Question: The rectangle is the entire screen. The dotted line represents the center of the height and width. Each red line is an imageview and the green dot is the center of the imageview. Each imageview is equidistant from the neighbouring imageview and the screen(heightwise)
I am designing main menu for my small game app that should work in all screens as shown in the figure. I browsed through many tutorials and came up with the following code but i am not getting the expected result. In one emulator, The last imageview is not visible and the imagviews are not centered. In my samsung galaxy ace, only the first imageview is visible. Is anything wrong with the code.?
'''
package com.example.layout_test2;
import android.os.Build;
import android.os.Bundle;
import android.annotation.SuppressLint;
import android.app.Activity;
import android.graphics.Bitmap;
import android.graphics.BitmapFactory;
import android.graphics.Point;
import android.util.DisplayMetrics;
import android.util.Log;
import android.view.ViewGroup.LayoutParams;
import android.widget.ImageView;
import android.widget.LinearLayout;
public class MainActivity extends Activity {
int screenWidth,width_centre;
int screenHeight,first_icon_position,second_icon_position,third_icon_position,fourth_icon_position;
@SuppressLint("NewApi")
@Override
protected void onCreate(Bundle savedInstanceState) {
super.onCreate(savedInstanceState);
LinearLayout background= new LinearLayout(this);
background.setOrientation(LinearLayout.VERTICAL);
background.setLayoutParams(new LayoutParams(
LayoutParams.MATCH_PARENT,
LayoutParams.MATCH_PARENT));
ImageView icon_1 = new ImageView(this);
ImageView icon_2 = new ImageView(this);
ImageView icon_3 = new ImageView(this);
ImageView icon_4 = new ImageView(this);
icon_1.setScaleType(ImageView.ScaleType.MATRIX);
icon_1.setImageResource(R.drawable.start);
//icon_1.setOnClickListener(this);
BitmapFactory.Options o = new BitmapFactory.Options();
o.inTargetDensity = DisplayMetrics.DENSITY_DEFAULT;
Bitmap bmp = BitmapFactory.decodeResource(getResources(), R.drawable.start, o);
int w1 = bmp.getWidth();
int h1 = bmp.getHeight();
icon_2.setScaleType(ImageView.ScaleType.MATRIX);
icon_2.setImageResource(R.drawable.settings);
bmp = BitmapFactory.decodeResource(getResources(), R.drawable.settings, o);
int w2 = bmp.getWidth();
int h2 = bmp.getHeight();
icon_3.setScaleType(ImageView.ScaleType.MATRIX);
icon_3.setImageResource(R.drawable.more_games);
bmp = BitmapFactory.decodeResource(getResources(), R.drawable.more_games, o);
int w3 = bmp.getWidth();
int h3 = bmp.getHeight();
icon_4.setScaleType(ImageView.ScaleType.MATRIX);
icon_4.setImageResource(R.drawable.exit);
bmp = BitmapFactory.decodeResource(getResources(), R.drawable.exit, o);
int w4 = bmp.getWidth();
int h4 = bmp.getHeight();
if (Build.VERSION.SDK_INT >= 17) {
Point size = new Point();
try {
this.getWindowManager().getDefaultDisplay().getRealSize(size);
screenWidth = size.x;
screenHeight = size.y;
System.out.println(String.valueOf(screenWidth) );
System.out.println(String.valueOf(screenHeight));
} catch (NoSuchMethodError e) {
Log.i("error", "it can't work");
}
} else {
DisplayMetrics metrics = new DisplayMetrics();
this.getWindowManager().getDefaultDisplay().getMetrics(metrics);
screenWidth = metrics.widthPixels;
screenHeight = metrics.heightPixels;
System.out.println(String.valueOf(screenWidth) );
System.out.println(String.valueOf(screenHeight));
}
int width_centre1 = (screenWidth-w1)/2;
int width_centre2 = (screenWidth-w2)/2;
int width_centre3 = (screenWidth-w3)/2;
int width_centre4 = (screenWidth-w4)/2;
first_icon_position = (int) (screenHeight-h1)/8;
second_icon_position = (int) 3*(screenHeight-h2)/8;
third_icon_position = (int) 5*screenHeight/8;
fourth_icon_position = (int) 7*screenHeight/8;
System.out.println(screenHeight);
System.out.println(first_icon_position);
System.out.println(second_icon_position);
System.out.println(third_icon_position);
System.out.println(fourth_icon_position);
LinearLayout.LayoutParams layoutParams1 = new LinearLayout.LayoutParams(LayoutParams.WRAP_CONTENT, LayoutParams.WRAP_CONTENT);
layoutParams1.setMargins(width_centre1,first_icon_position, 0, 0);
background.addView(icon_1,layoutParams1);
LinearLayout.LayoutParams layoutParams2 = new LinearLayout.LayoutParams(LayoutParams.WRAP_CONTENT, LayoutParams.WRAP_CONTENT);
layoutParams2.setMargins(width_centre2,second_icon_position, 0, 0);
background.addView(icon_2,layoutParams2);
LinearLayout.LayoutParams layoutParams3 = new LinearLayout.LayoutParams(LayoutParams.WRAP_CONTENT, LayoutParams.WRAP_CONTENT);
layoutParams3.setMargins(width_centre3,300, 0, 0);
background.addView(icon_3,layoutParams3);
LinearLayout.LayoutParams layoutParams4 = new LinearLayout.LayoutParams(LayoutParams.WRAP_CONTENT, LayoutParams.WRAP_CONTENT);
layoutParams4.setMargins(width_centre4,180, 0, 0);
background.addView(icon_4,layoutParams4);
//make visible to program
setContentView(background);
}
}
'''
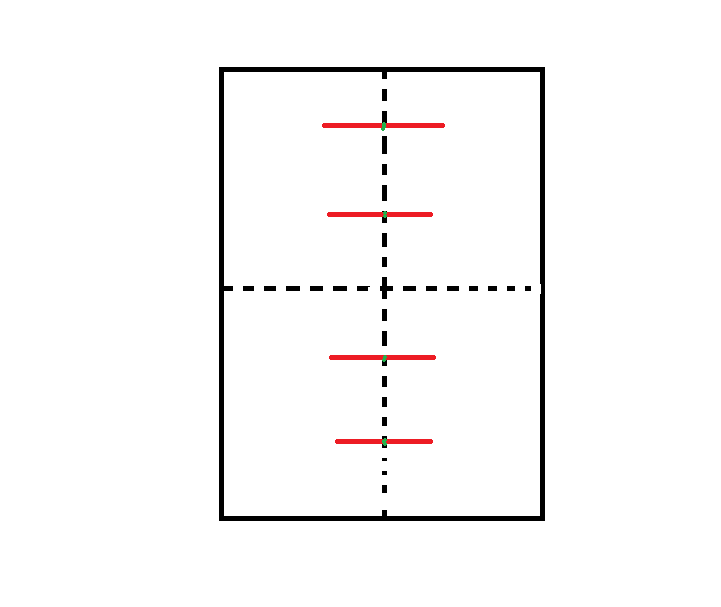
Answer: OK, this how I made a layout which is very similar to the one you asked for, just using layouts instead of code ;)
The results:

The images I used:

The next two LOOK identical, but aren't

Now that you have to put your images in (or in - which is the NORMAL resolution, and it will be scaled to fit all others), do this:
Put in your res/drawable folder these two layouts:
:
'''
<?xml version="1.0" encoding="utf-8"?>
<bitmap
xmlns:android="http://schemas.android.com/apk/res/android"
android:src="@drawable/ptn_hor_blk"
android:tileMode="repeat"
/>
'''
:
'''
<?xml version="1.0" encoding="utf-8"?>
<bitmap
xmlns:android="http://schemas.android.com/apk/res/android"
android:src="@drawable/ptn_ver_blk"
android:tileMode="repeat"
/>
'''
This is the layout you want ()
'''
<RelativeLayout
xmlns:android="http://schemas.android.com/apk/res/android"
android:layout_width="match_parent"
android:layout_height="match_parent"
android:background="#000"
>
<RelativeLayout
android:layout_width="match_parent"
android:layout_height="match_parent"
android:layout_margin="4dp"
android:background="#fff"
android:orientation="vertical"
>
<ImageView
android:layout_width="fill_parent"
android:layout_height="wrap_content"
android:layout_centerInParent="true"
android:background="@drawable/dots_hor"
/>
<ImageView
android:layout_width="wrap_content"
android:layout_height="fill_parent"
android:layout_centerInParent="true"
android:background="@drawable/dots_ver"
/>
<LinearLayout
android:layout_width="match_parent"
android:layout_height="match_parent"
android:layout_margin="4dp"
android:background="#0000"
android:orientation="vertical"
>
<ImageView
android:layout_width="wrap_content"
android:layout_height="0dp"
android:layout_gravity="center_horizontal"
android:layout_weight="1"
android:src="@drawable/line_hor_red"
/>
<ImageView
android:layout_width="wrap_content"
android:layout_height="0dp"
android:layout_gravity="center_horizontal"
android:layout_weight="1"
android:src="@drawable/line_hor_red"
/>
<ImageView
android:layout_width="wrap_content"
android:layout_height="0dp"
android:layout_gravity="center_horizontal"
android:layout_weight="1"
android:src="@drawable/line_hor_tsp"
/>
<ImageView
android:layout_width="wrap_content"
android:layout_height="0dp"
android:layout_gravity="center_horizontal"
android:layout_weight="1"
android:src="@drawable/line_hor_red"
/>
<ImageView
android:layout_width="wrap_content"
android:layout_height="0dp"
android:layout_gravity="center_horizontal"
android:layout_weight="1"
android:src="@drawable/line_hor_red"
/>
</LinearLayout>
</RelativeLayout>
</RelativeLayout>
'''
ALTERNATIVE LAYOUT, WITHOUT THE DOTS
'''
<RelativeLayout
xmlns:android="http://schemas.android.com/apk/res/android"
android:layout_width="match_parent"
android:layout_height="match_parent"
android:background="#000"
>
<RelativeLayout
android:layout_width="match_parent"
android:layout_height="match_parent"
android:layout_margin="4dp"
android:background="#fff"
android:orientation="vertical"
>
<LinearLayout
android:layout_width="match_parent"
android:layout_height="match_parent"
android:layout_margin="4dp"
android:background="#0000"
android:orientation="vertical"
>
<ImageView
android:layout_width="wrap_content"
android:layout_height="0dp"
android:layout_gravity="center_horizontal"
android:layout_weight="1"
android:src="@drawable/line_hor_red"
/>
<ImageView
android:layout_width="wrap_content"
android:layout_height="0dp"
android:layout_gravity="center_horizontal"
android:layout_weight="1"
android:src="@drawable/line_hor_red"
/>
<ImageView
android:layout_width="wrap_content"
android:layout_height="0dp"
android:layout_gravity="center_horizontal"
android:layout_weight="1"
android:src="@drawable/line_hor_tsp"
/>
<ImageView
android:layout_width="wrap_content"
android:layout_height="0dp"
android:layout_gravity="center_horizontal"
android:layout_weight="1"
android:src="@drawable/line_hor_red"
/>
<ImageView
android:layout_width="wrap_content"
android:layout_height="0dp"
android:layout_gravity="center_horizontal"
android:layout_weight="1"
android:src="@drawable/line_hor_red"
/>
</LinearLayout>
</RelativeLayout>
</RelativeLayout>
'''
This means that you don't need , , ,
What you will need in your :
'''
import android.view.Window;
import android.view.WindowManager;
'''
And
'''
@Override
protected void onCreate(
final Bundle savedInstanceState)
{
super.onCreate(savedInstanceState);
// Make this activity, full screen
getWindow().setFlags(WindowManager.LayoutParams.FLAG_FULLSCREEN,
WindowManager.LayoutParams.FLAG_FULLSCREEN);
// Hide the Title bar of this activity screen
getWindow().requestFeature(Window.FEATURE_NO_TITLE);
setContentView(R.layout.background);
}
'''
Last but not least, , don't forget to accept my answer and upvote.